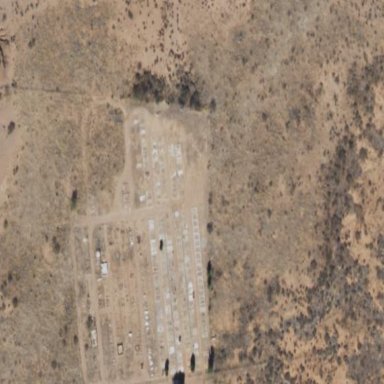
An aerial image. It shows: Cemetery.